Question: What is the name of the Cocoa interface with buttons to add/remove rows?
Here is a picture of it in the mail app

Is this a standard interface or is it a custom feature?
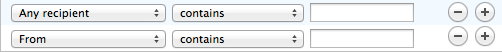
Answer: The class you're looking for is <URL> subclass.